Два длинных коаксиальных соленоида с одинаковыми длинами и одинаковым числом витков подключены параллельно к одному источнику тока. Соленоиды изготовлены из одного и того же медного провода, но диаметр внешнего соленоида в два раза больше диаметра внутреннего. В вакуумном пространстве между соленоидами находится неподвижная заряженная частица. Если напряжение источника тока увеличивать с постоянной скоростью, частица будет двигаться по круговой траектории, как показано на рисунке.
Чему равен радиус $r$ траектории частицы?
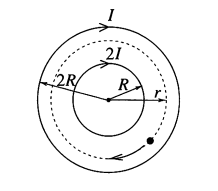
Ответ: $$ r=\sqrt{2} R $$
Темы:
T, Электромагнетизм, Электромагнитная индукция, Движение в ЭМ полях, 200 задач, Вихревое электрическое поле